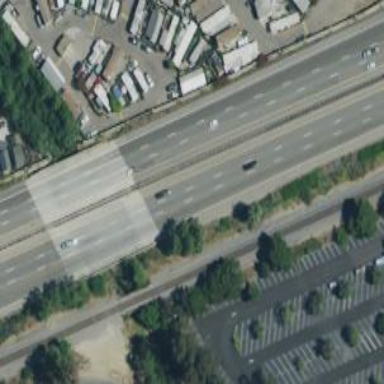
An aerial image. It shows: Bridge over motorway.